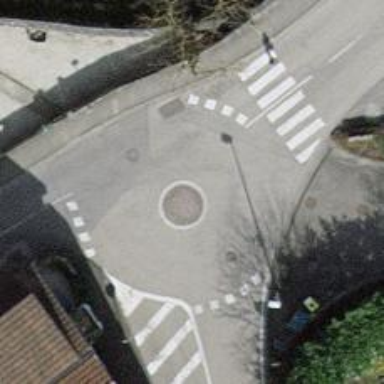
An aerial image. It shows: Mini roundabout on the road.